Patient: sex M, age 72
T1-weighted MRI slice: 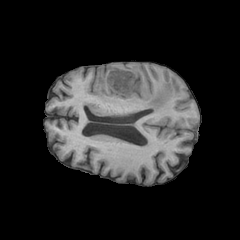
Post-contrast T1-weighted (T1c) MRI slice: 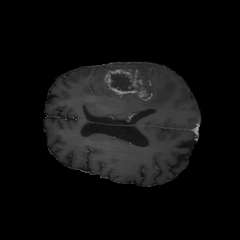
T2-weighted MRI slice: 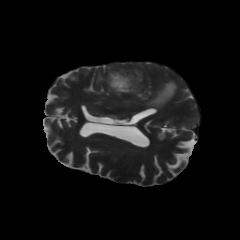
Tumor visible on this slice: yes
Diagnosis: Glioblastoma, IDH-wildtype
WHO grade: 4